Interaction volume radius: 10 \u00c5
Interaction volume height: 15 \u00c5
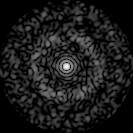
Disorder parameter: 0.8148